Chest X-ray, AP view. Patient: 55 years old, sex F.
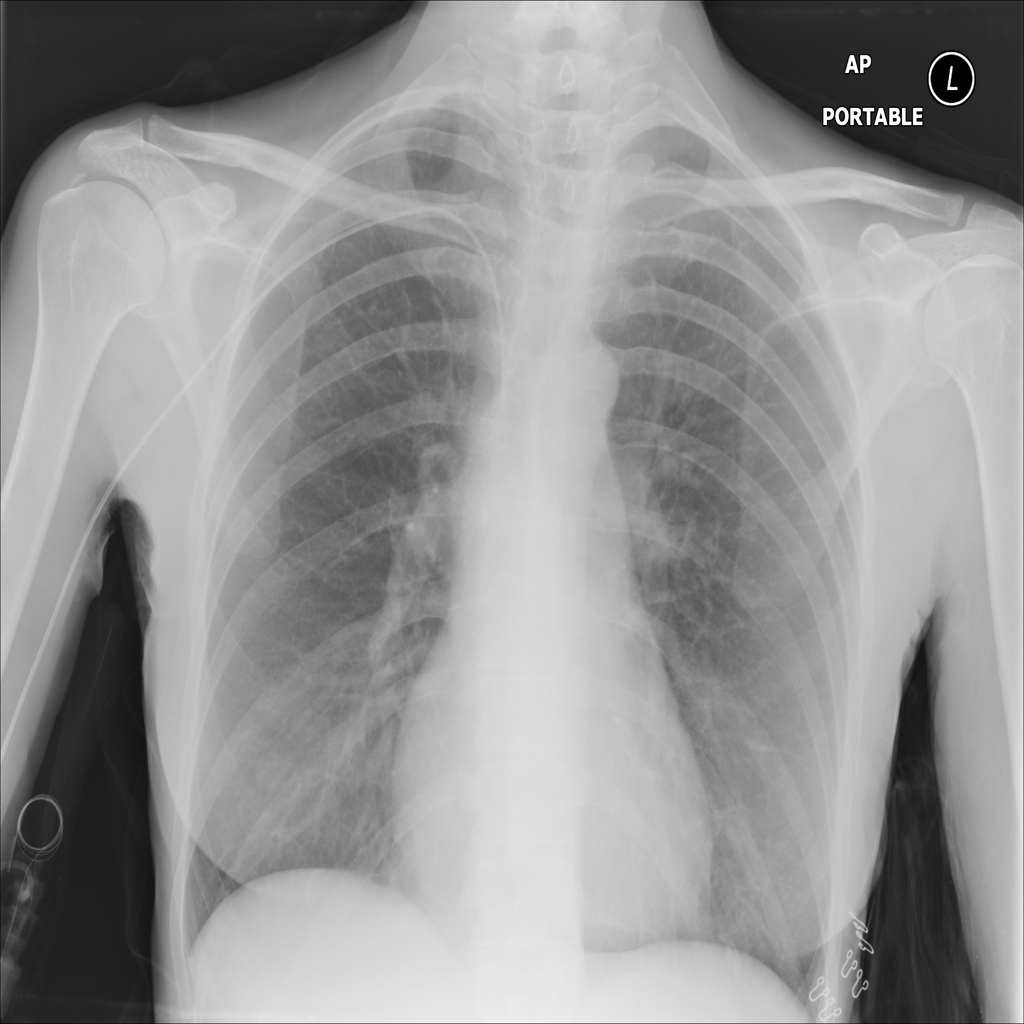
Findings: No Finding